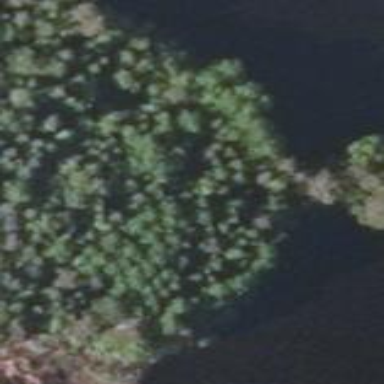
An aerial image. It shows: Islet covered with woodland.